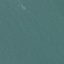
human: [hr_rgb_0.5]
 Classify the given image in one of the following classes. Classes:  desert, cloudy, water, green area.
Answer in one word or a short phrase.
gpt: water